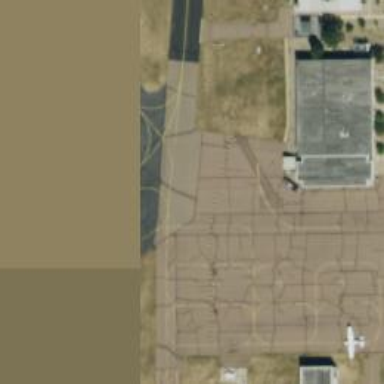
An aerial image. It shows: View of taxiway at the airport.